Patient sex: F
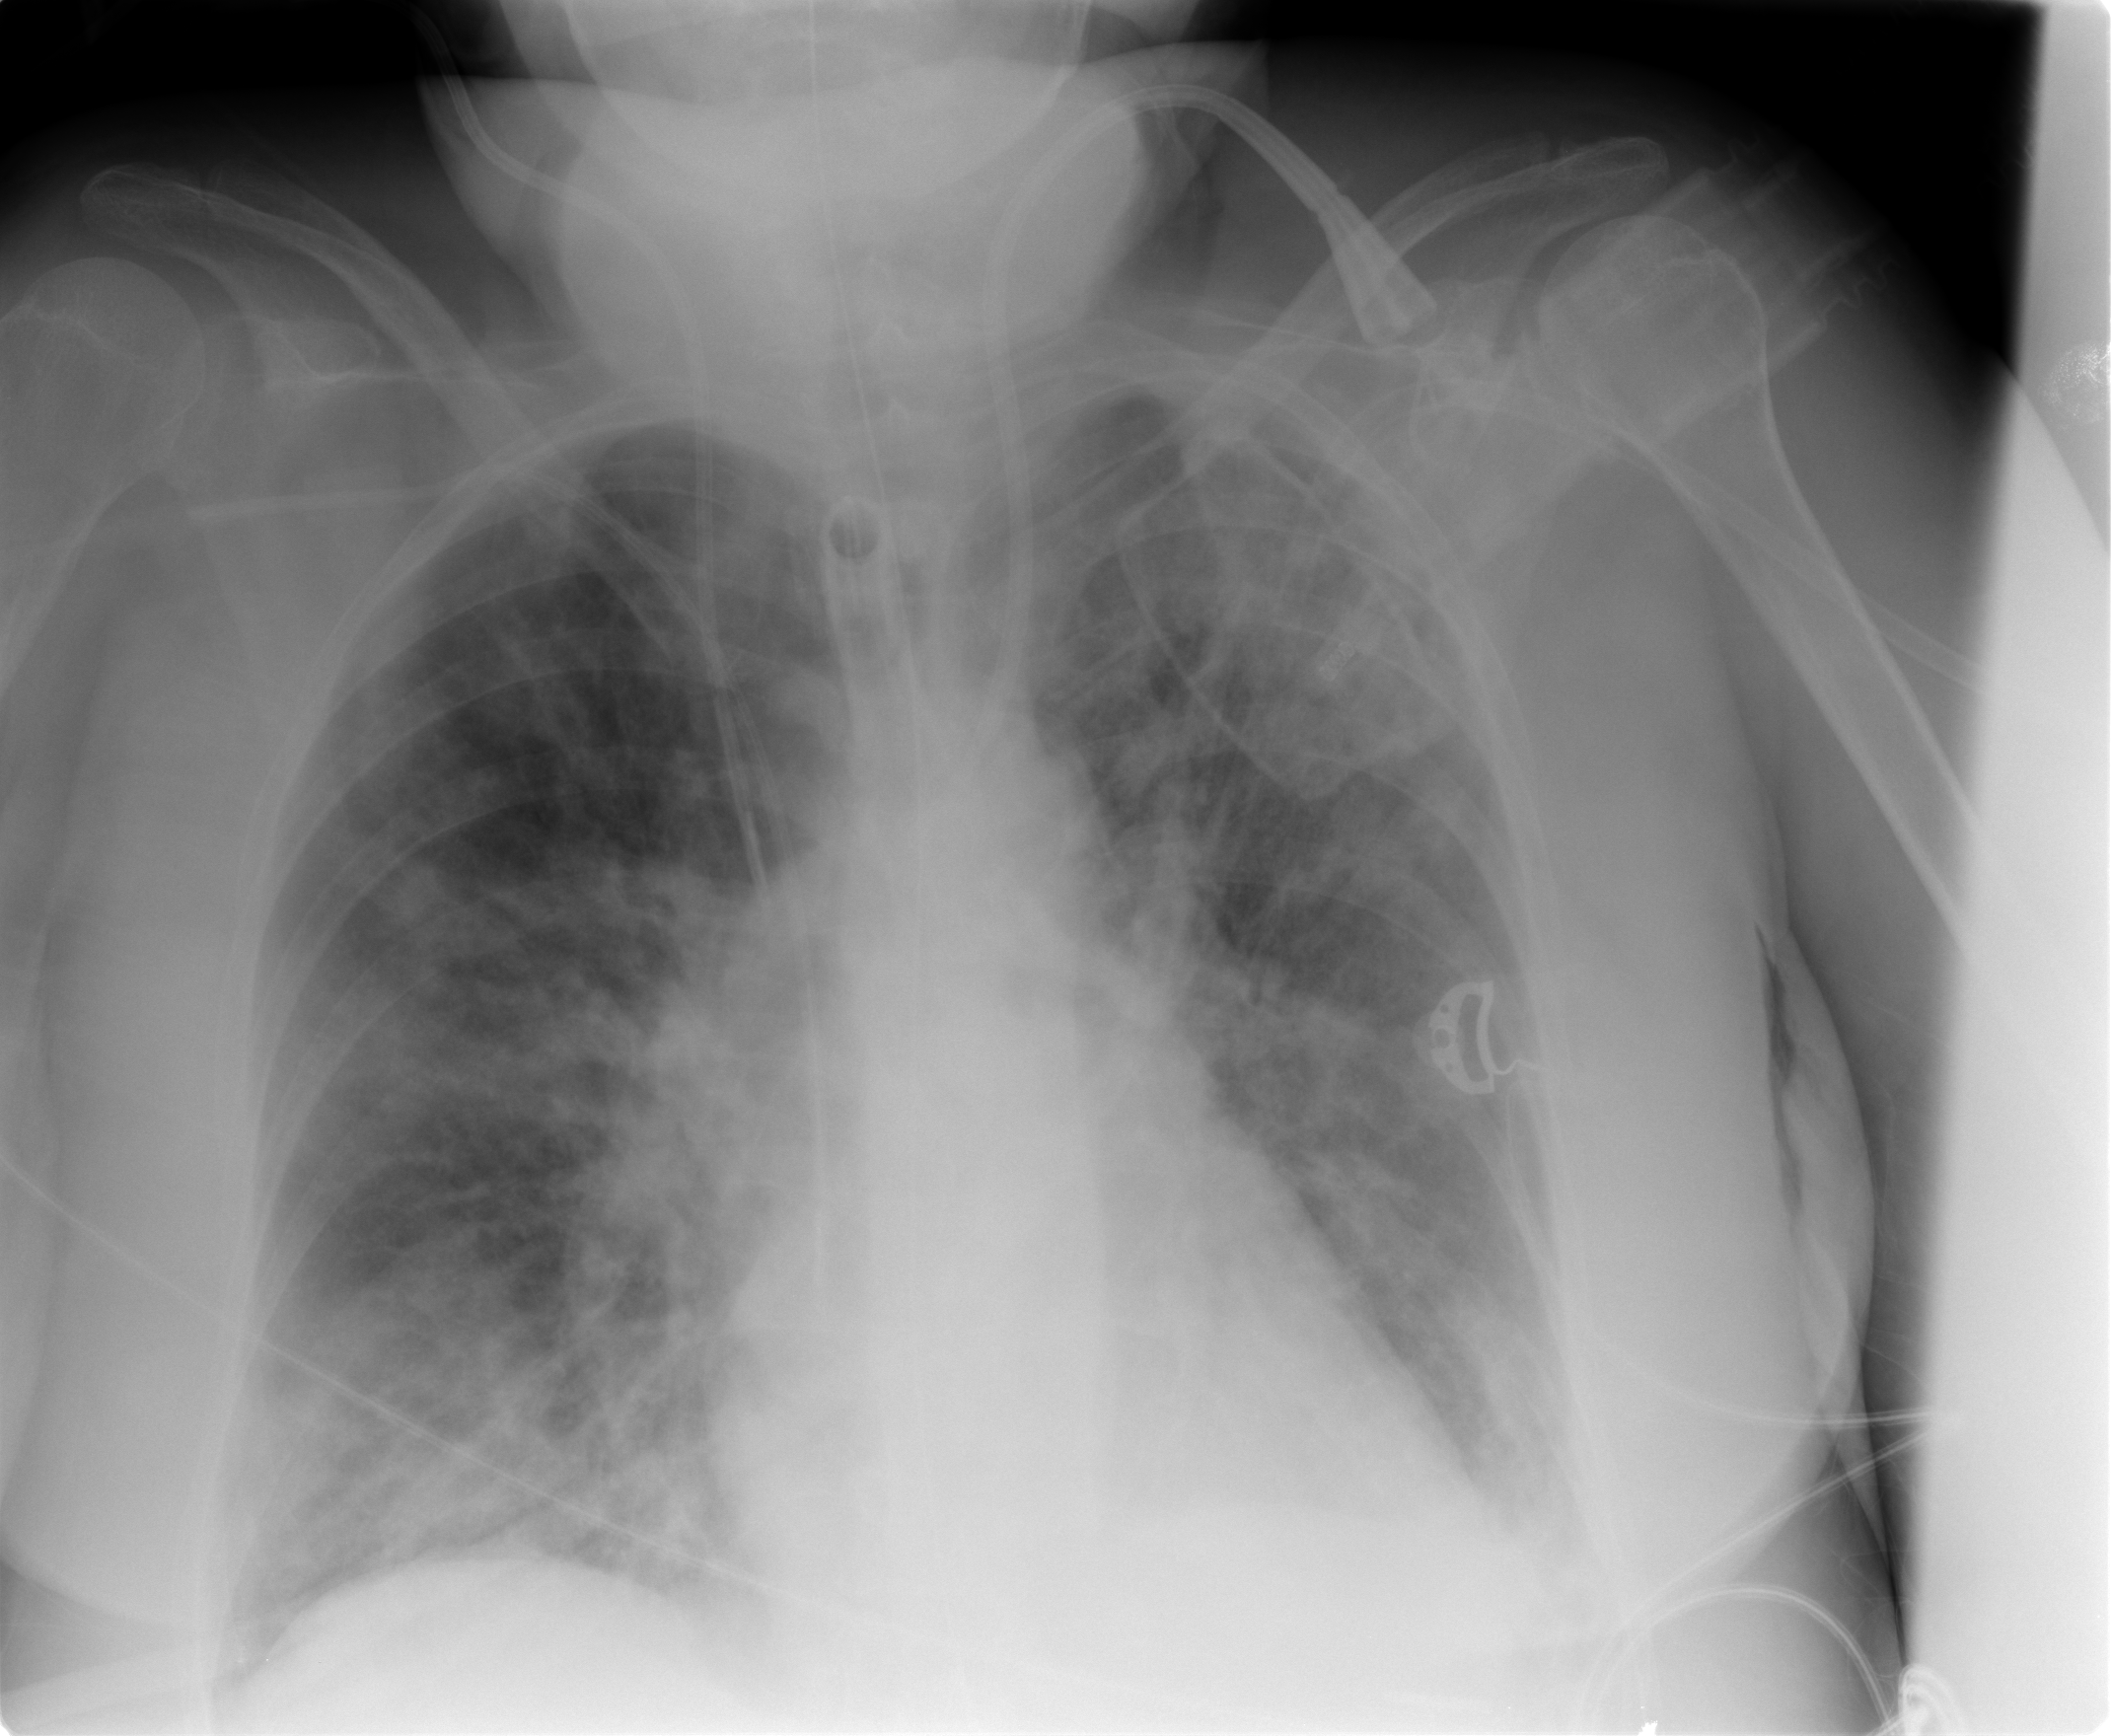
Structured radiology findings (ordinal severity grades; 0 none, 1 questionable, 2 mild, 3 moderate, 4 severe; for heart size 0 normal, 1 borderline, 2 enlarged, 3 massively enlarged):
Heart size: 1
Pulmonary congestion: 2
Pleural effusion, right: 2
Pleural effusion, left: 2
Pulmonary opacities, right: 3
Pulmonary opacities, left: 3
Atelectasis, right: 3
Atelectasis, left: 3